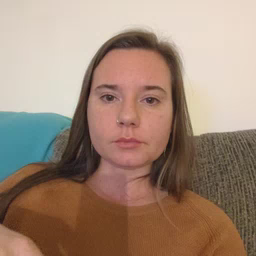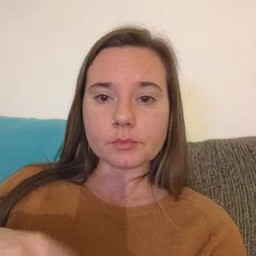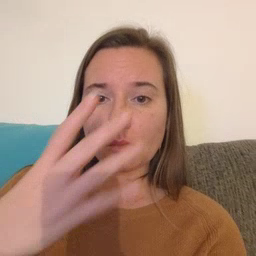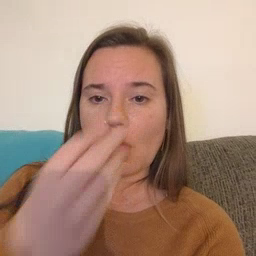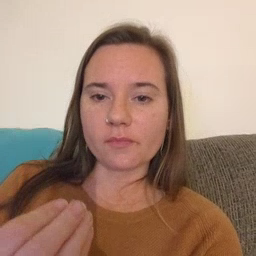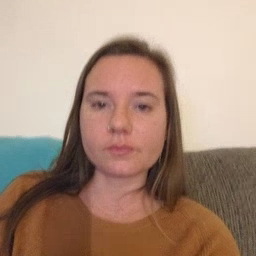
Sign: wolf